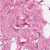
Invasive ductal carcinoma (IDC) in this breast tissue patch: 0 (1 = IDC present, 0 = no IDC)